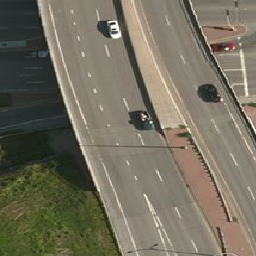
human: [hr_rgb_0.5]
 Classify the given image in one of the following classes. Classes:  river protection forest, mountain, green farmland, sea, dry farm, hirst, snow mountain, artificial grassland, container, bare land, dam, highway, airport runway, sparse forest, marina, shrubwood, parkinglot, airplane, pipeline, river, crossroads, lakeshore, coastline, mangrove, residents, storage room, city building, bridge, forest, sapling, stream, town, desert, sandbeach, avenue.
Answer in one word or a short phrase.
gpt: highway